【题型】选择题　【知识点】立体几何　【难度】medium
在所有棱长为4的正四棱锥 \(P-ABCD\) 中，\(M\) 是底面正方形 \(ABCD\) 内一点（含边界），若 \(PM \perp MD\)，则点 \(M\) 的轨迹长度是（ ）。
【解答】
【解析】在正四棱锥 \(P-ABCD\) 中，令正方形 \(ABCD\) 中心为 \(O\)，取 \(PD\) 中点 \(O_1\)，连接 \(OO_1, OD\)。

取 \(OD, AD, CD\) 中点 \(E, M_1, M_2\)，连接 \(O_1E, M_1M_2\)，则 \(O_1E \parallel PO\)。由 \(PO \perp\) 平面 \(ABCD\)，\(OD \subset\) 平面 \(ABCD\)，则 \(PO \perp OD\)，\(O_1E \perp\) 平面 \(ABCD\)。

由 \(PM \perp MD\)，得 \(O_1M = \frac{1}{2}PD = OO_1 = 2\)。
\(O_1E = \frac{1}{2}PO = \frac{1}{2}\sqrt{PD^2 - OD^2} = \frac{1}{2}\sqrt{4^2 - (2\sqrt{2})^2} = \sqrt{2}\)。
又 \(EM \subset\) 平面 \(ABCD\)，因此 \(O_1E \perp EM\)，\(EM = \sqrt{O_1M^2 - O_1E^2} = \sqrt{2}\)。

点 \(M\) 的轨迹是以 \(E\) 为圆心，\(\sqrt{2}\) 为半径的圆在正方形 \(ABCD\) 及内部的圆弧。显然 \(OM_1 \perp AD\)，\(OM_2 \perp CD\)，则 \(\angle M_1OM_2 = 90^\circ\)，而点 \(M_1, M_2\) 是 \(M\) 的轨迹的端点，于是点 \(M\) 的轨迹是半径 \(\sqrt{2}\) 的半圆，所以点 \(M\) 的轨迹长度是 \(\sqrt{2}\pi\)，故选 A。

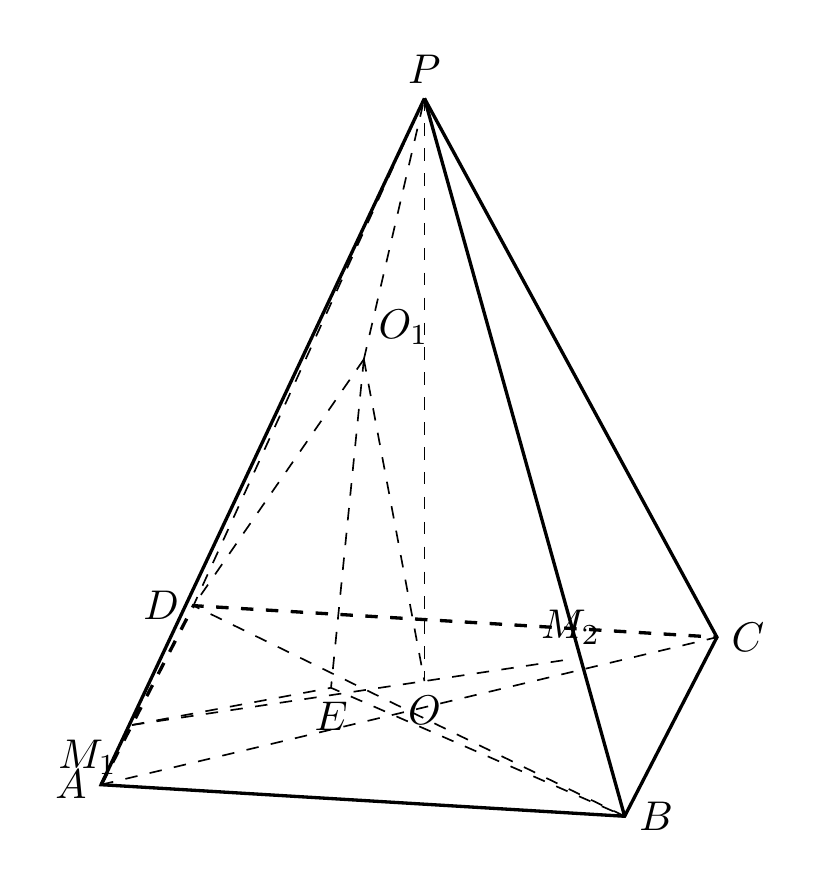